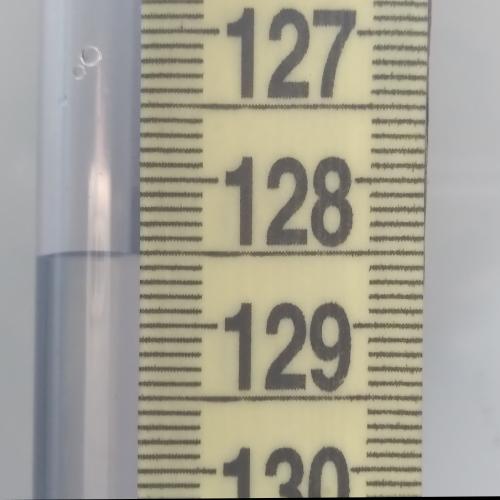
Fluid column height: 128.5 cm